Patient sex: F
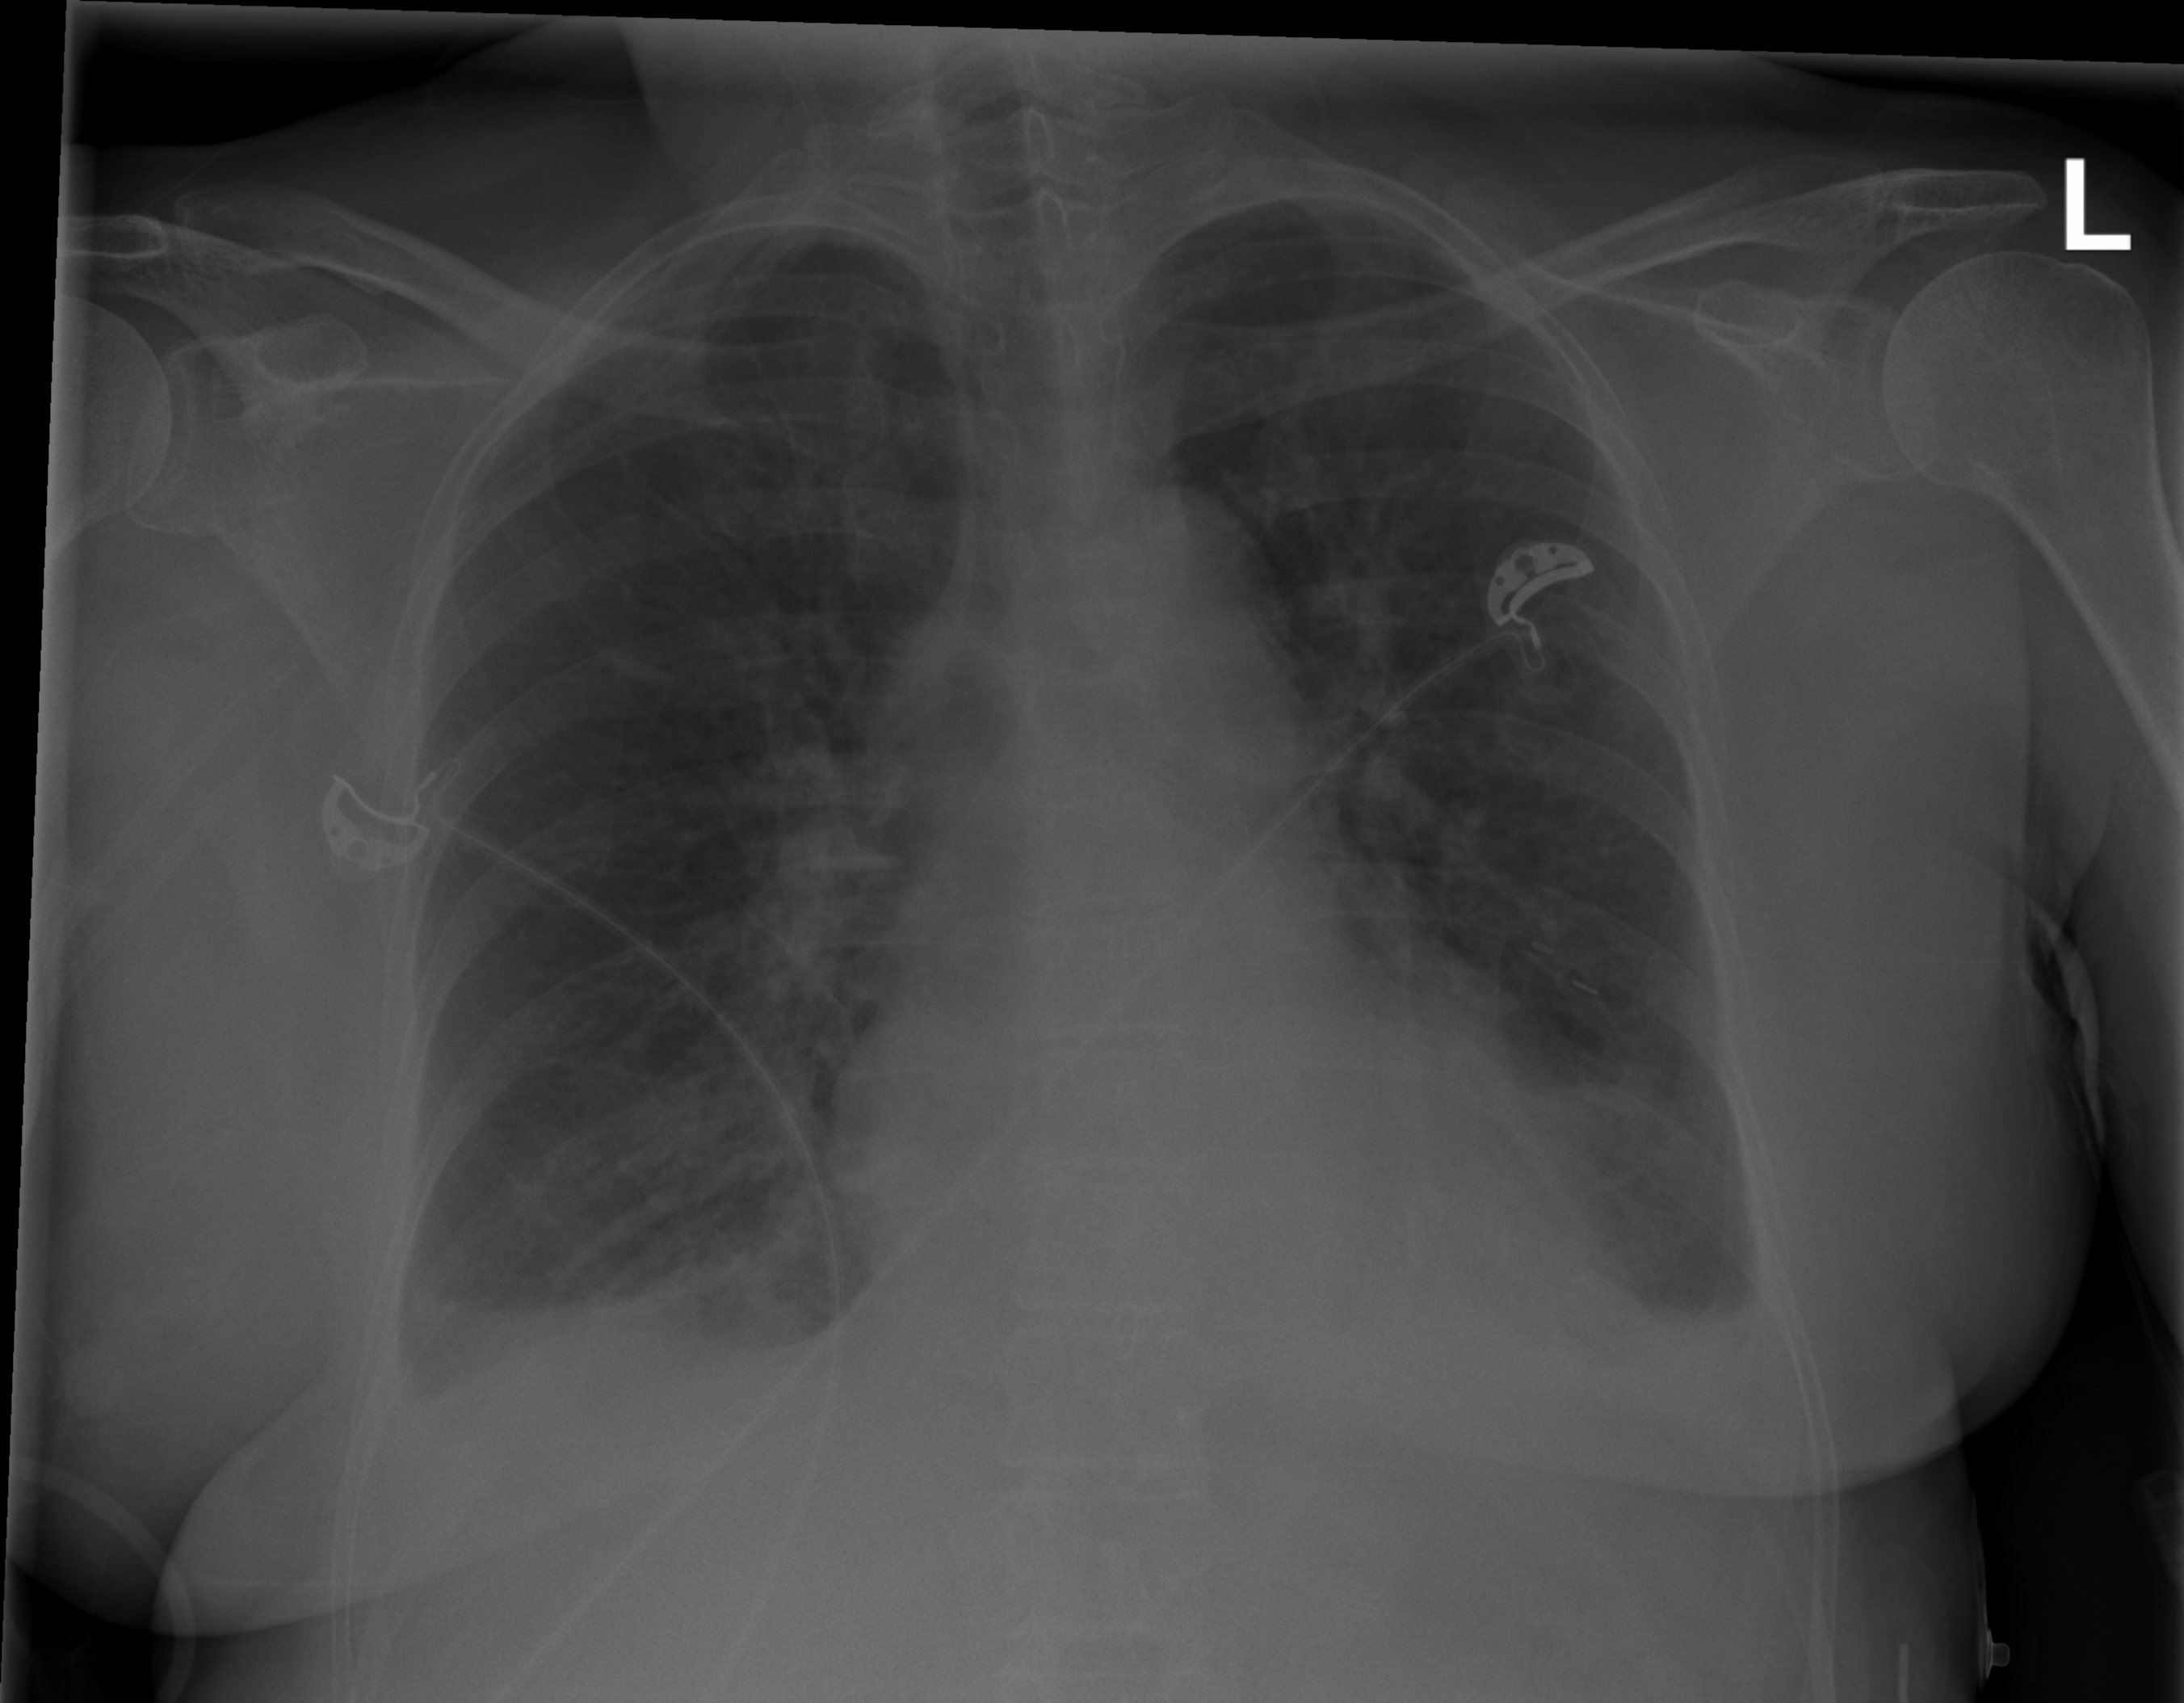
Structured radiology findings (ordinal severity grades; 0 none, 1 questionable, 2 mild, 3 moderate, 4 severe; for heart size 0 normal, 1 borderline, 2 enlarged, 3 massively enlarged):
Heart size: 0
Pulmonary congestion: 2
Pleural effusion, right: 2
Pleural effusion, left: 2
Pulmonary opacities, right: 0
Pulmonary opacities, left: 0
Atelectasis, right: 2
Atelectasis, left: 0